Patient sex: M
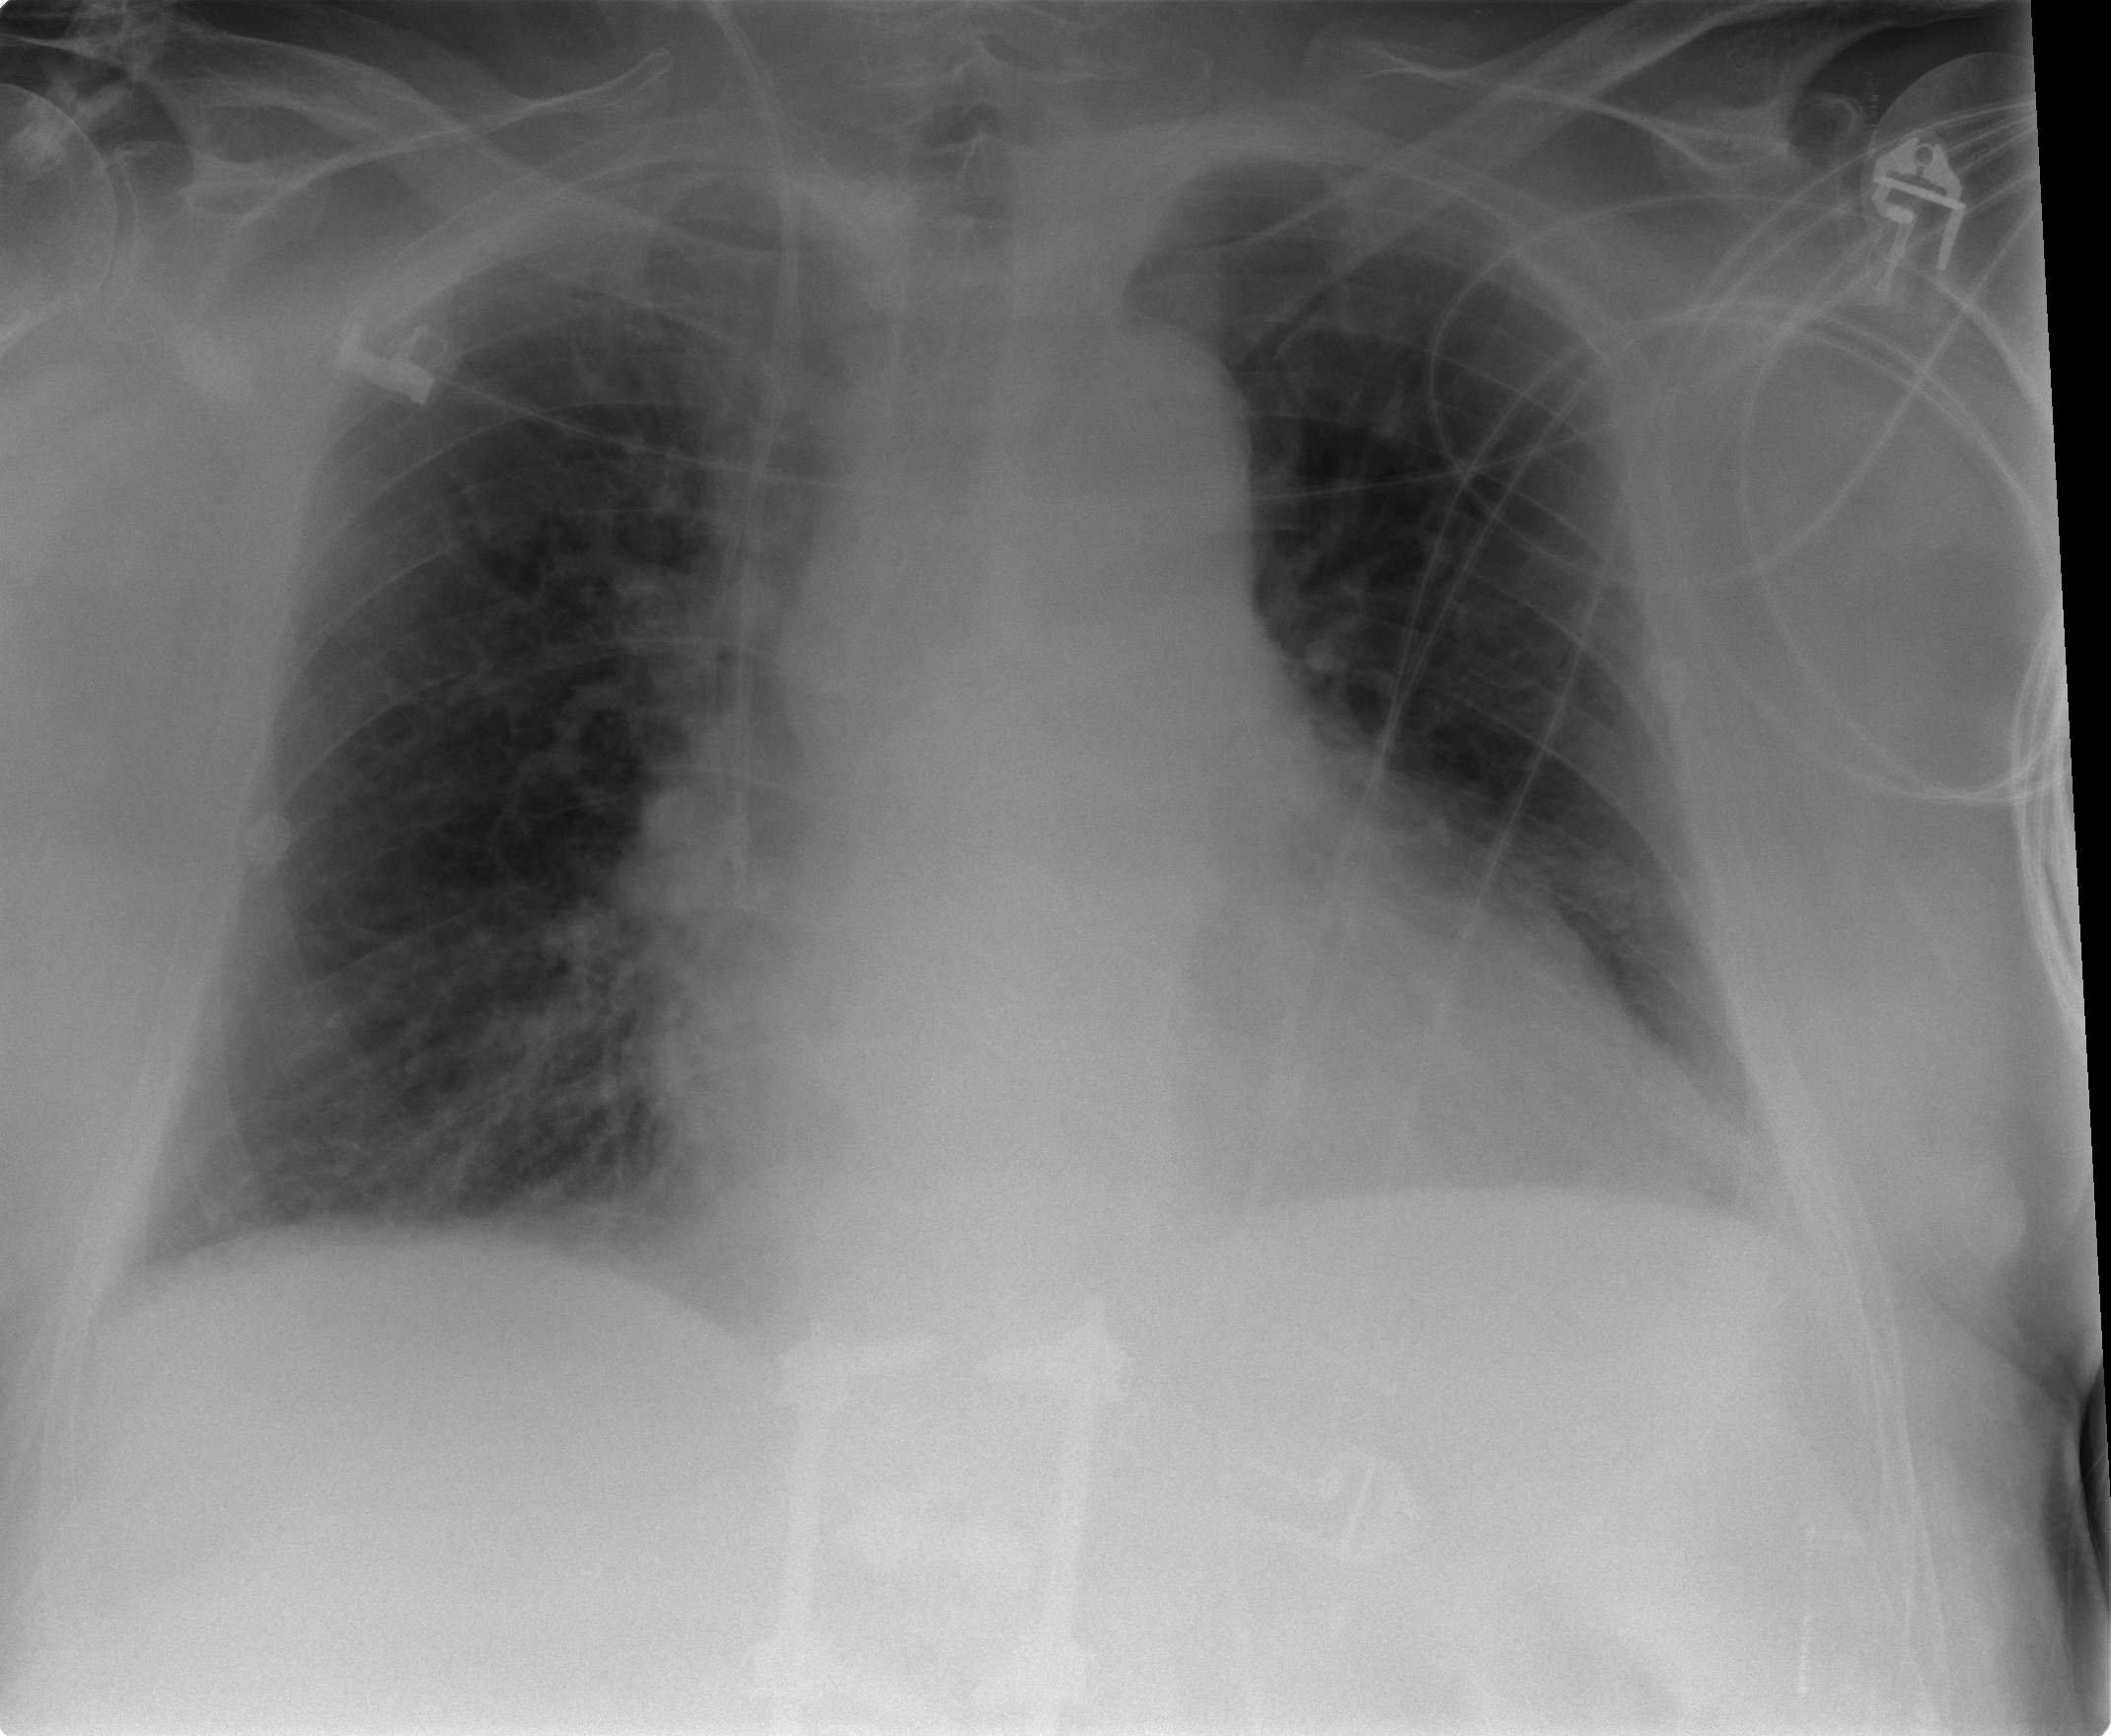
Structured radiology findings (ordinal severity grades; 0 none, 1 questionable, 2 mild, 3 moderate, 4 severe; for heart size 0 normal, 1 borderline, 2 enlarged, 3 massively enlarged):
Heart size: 2
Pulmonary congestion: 2
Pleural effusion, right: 0
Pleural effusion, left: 2
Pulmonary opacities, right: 1
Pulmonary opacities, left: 1
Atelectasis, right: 1
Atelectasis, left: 2